Question: I want to get the exact instance of 'XYDataItem' when a mouse click makes the crosshair lock on the nearest data point, as the picture below shows.

Now I am able to get the X-Y position of the crosshair when a mouse click event happens with a 'ChartMouseListener', but it may not be good to get the 'XYDataItem' according to the X value and Y value. From the mouse event, another thing is 'ChartEntity', but it is based on where the mouse clicks, not where the crosshair locks on.
So.. Is there any better way to let me do this?
if you want to make show a lot of additional data related to the data point each time when the crosshair locks on it, how will you do that? (Now I am extending XYDataItem and adding a new field to the sub class so that I can either put the information directly in it, or put an ID that can help me get the additional data from the data list, and that's why I hope the crosshair can give me the exact data item).
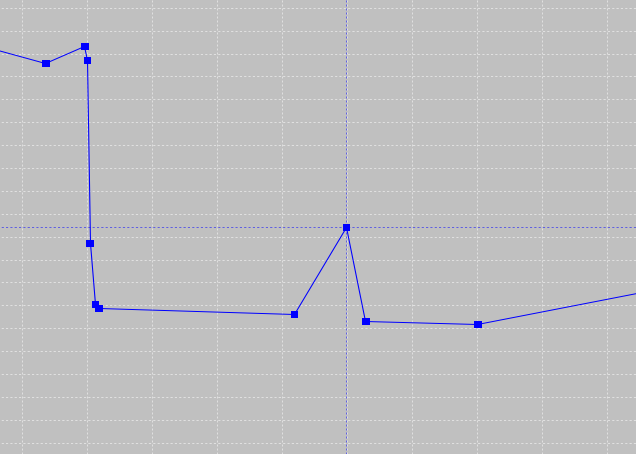
Answer: Add a <URL> for the domain and range crosshair values. Locate the corresponding value in your 'XYDataset'.
Use a tooltip to display data in your chart, as shown <URL>.